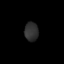
Tissue: lung
Cell type: Epithelial cells
Senescence score: 0.63
Nuclear area (px): 254
Mean DAPI intensity: 47.417